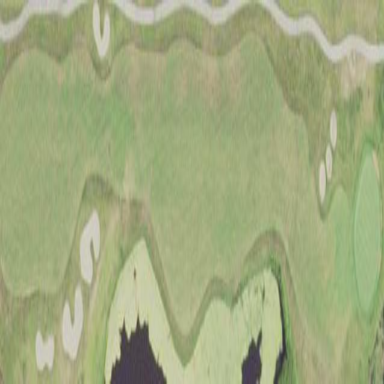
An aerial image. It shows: Golf fairway surrounded by grass.